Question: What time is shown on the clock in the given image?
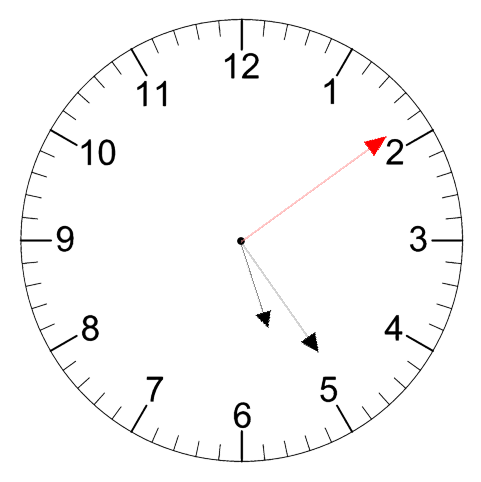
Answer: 05:24:09